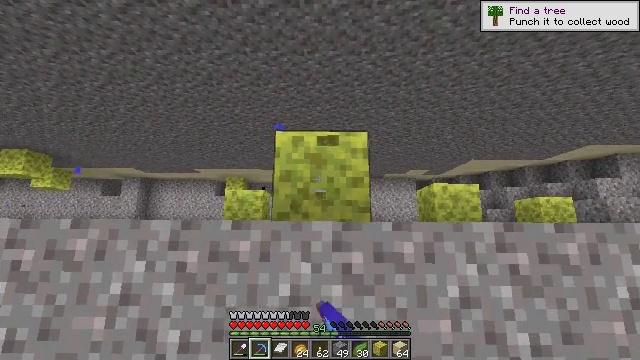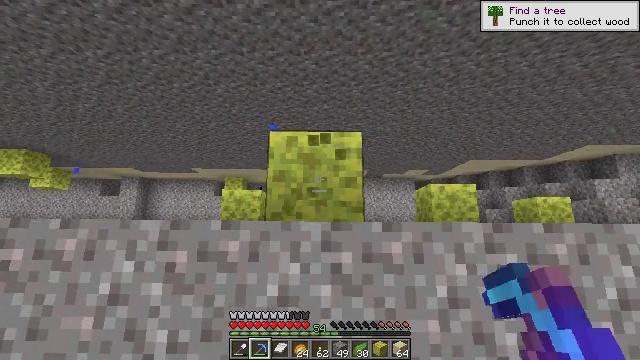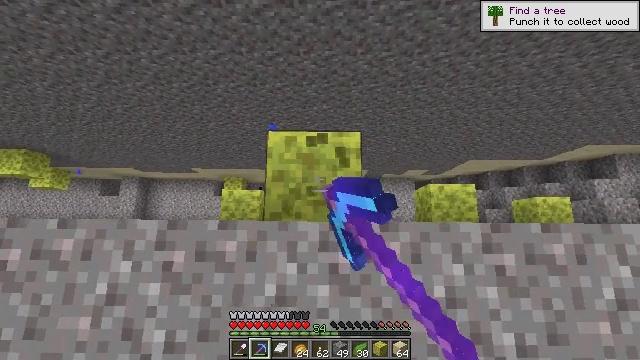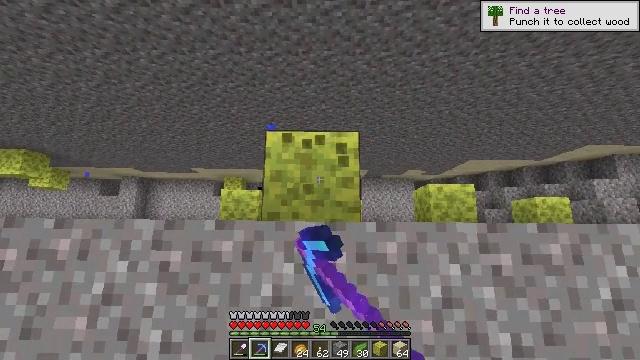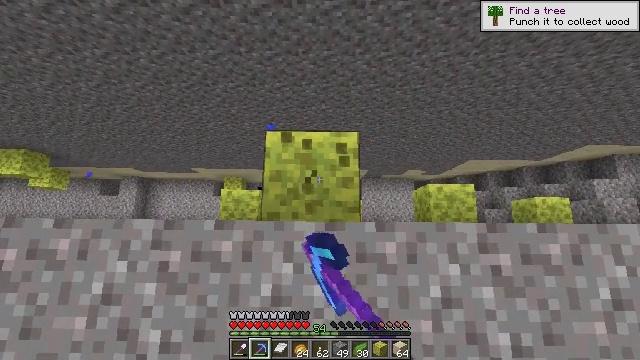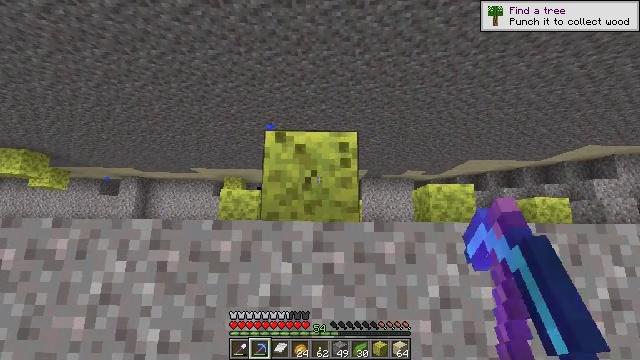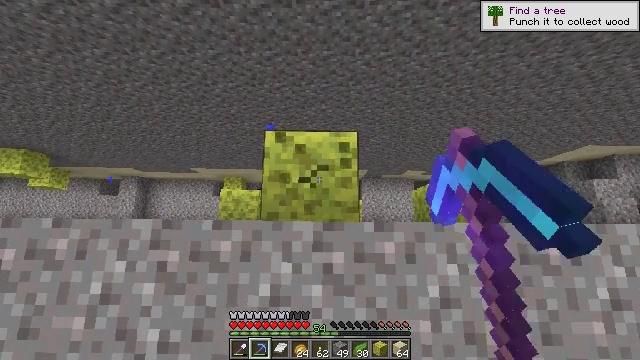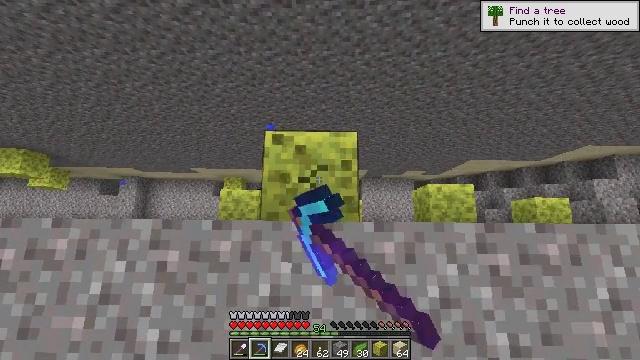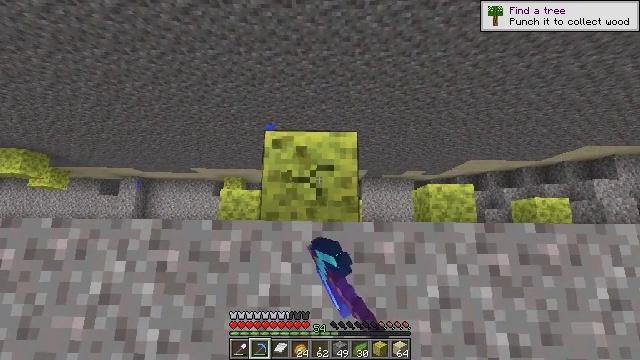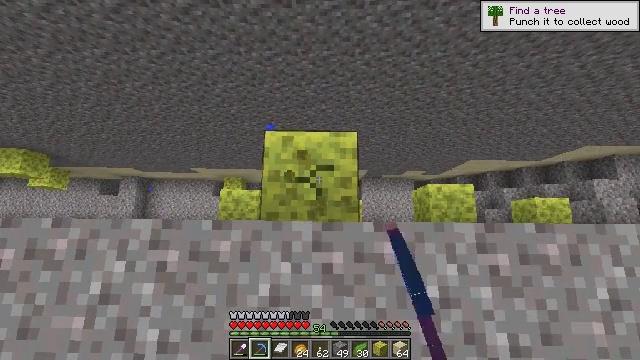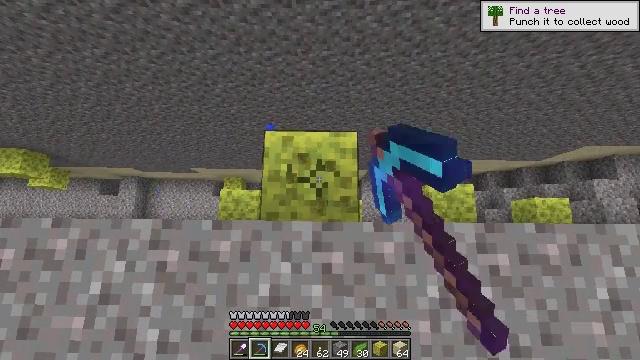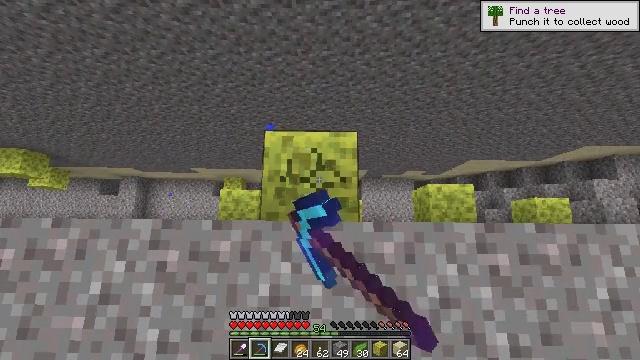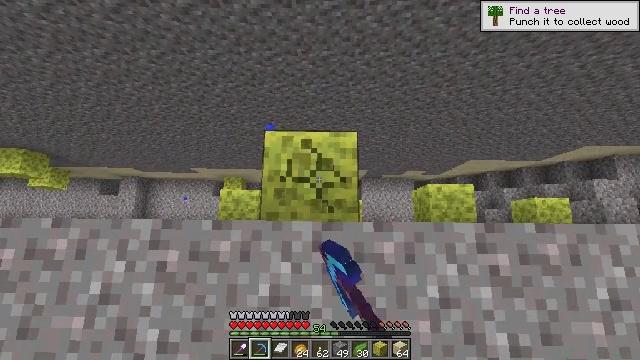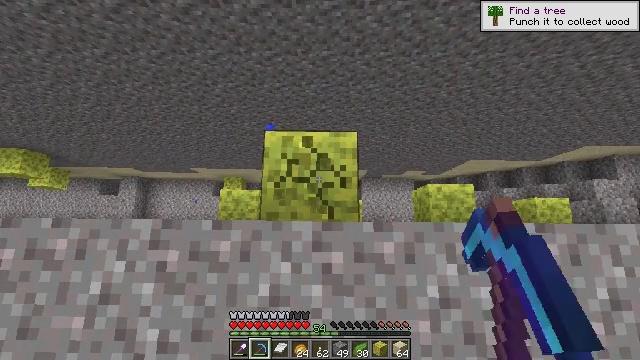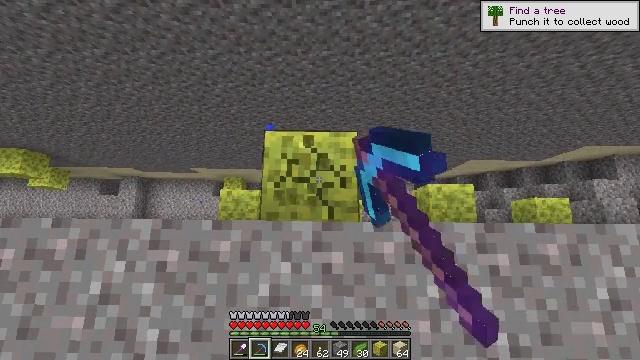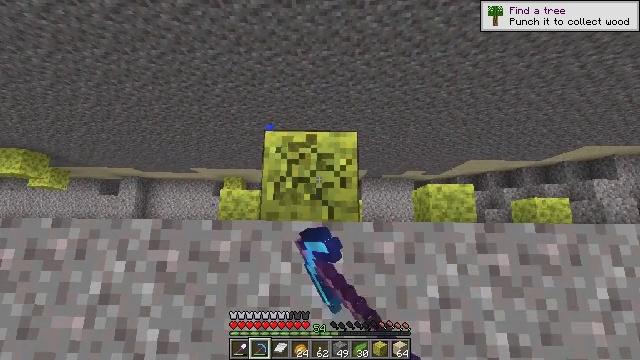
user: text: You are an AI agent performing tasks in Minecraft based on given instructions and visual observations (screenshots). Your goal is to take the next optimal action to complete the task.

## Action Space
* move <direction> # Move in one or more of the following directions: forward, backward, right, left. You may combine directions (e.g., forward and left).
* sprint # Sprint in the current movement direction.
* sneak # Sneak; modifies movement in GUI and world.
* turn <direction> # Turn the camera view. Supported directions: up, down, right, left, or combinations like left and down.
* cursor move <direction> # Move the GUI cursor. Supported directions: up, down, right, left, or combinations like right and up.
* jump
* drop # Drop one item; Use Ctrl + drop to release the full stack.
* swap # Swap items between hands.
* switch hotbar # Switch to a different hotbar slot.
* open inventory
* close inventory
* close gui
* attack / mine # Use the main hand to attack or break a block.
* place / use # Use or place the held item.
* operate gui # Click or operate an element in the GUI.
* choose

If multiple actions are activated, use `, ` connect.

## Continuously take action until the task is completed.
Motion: motion action
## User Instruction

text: Gather a wet sponge from the ocean.
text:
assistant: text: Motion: attack / mine
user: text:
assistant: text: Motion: attack / mine
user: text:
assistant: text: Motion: attack / mine
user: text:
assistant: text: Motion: attack / mine
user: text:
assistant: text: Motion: attack / mine
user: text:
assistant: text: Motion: attack / mine
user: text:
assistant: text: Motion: attack / mine
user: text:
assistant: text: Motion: attack / mine
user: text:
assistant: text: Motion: attack / mine
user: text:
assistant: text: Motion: attack / mine
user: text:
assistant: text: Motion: attack / mine
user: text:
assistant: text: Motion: attack / mine
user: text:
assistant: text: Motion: attack / mine
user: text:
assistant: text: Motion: attack / mine
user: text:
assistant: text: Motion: attack / mine
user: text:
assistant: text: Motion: attack / mine
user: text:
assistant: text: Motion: attack / mine
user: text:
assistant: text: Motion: attack / mine
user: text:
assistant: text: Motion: attack / mine
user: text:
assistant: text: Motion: attack / mine
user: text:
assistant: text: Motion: move right, attack / mine
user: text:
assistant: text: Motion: move right, attack / mine
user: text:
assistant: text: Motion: move right, attack / mine
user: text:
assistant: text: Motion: move right, attack / mine
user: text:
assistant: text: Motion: move right, attack / mine
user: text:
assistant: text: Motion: move right, attack / mine
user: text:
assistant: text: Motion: move right, attack / mine
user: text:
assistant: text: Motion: move right, attack / mine
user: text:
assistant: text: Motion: move right, attack / mine
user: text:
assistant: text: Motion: move right